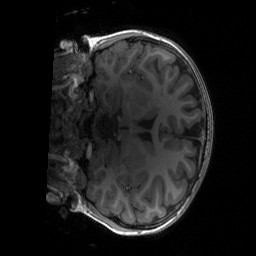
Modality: T1w
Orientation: coronal
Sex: male
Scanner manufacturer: siemens
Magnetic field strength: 3 T
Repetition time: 1.9 s
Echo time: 0.00243 s